Field crop: tomato
Growth stage: 1
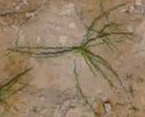
Species: cyperus